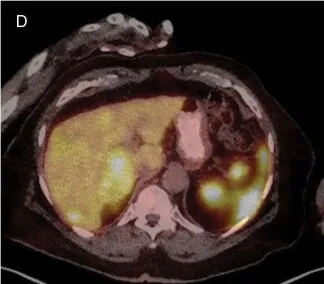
(B) MR on 09/08/2021 shows kidney metastasis.
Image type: radiology (pet)